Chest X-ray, AP view. Patient: 29 years old, sex F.
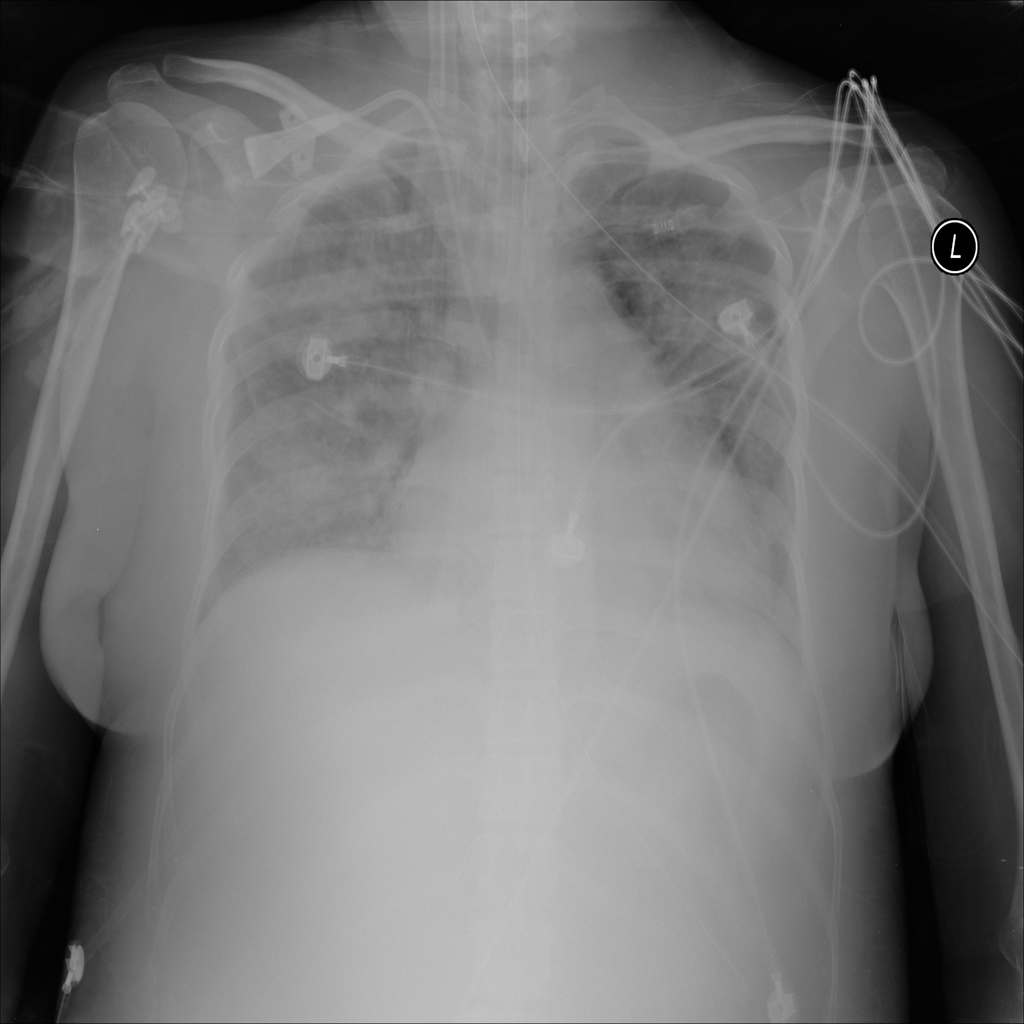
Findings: No Finding